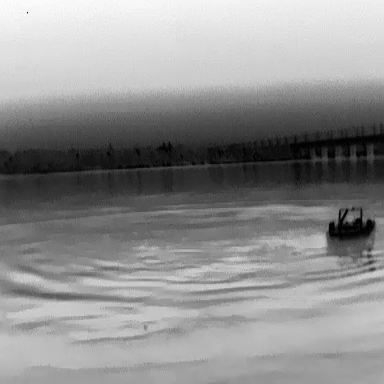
There is a canoe in the infrared image.